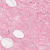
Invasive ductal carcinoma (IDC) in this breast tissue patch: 0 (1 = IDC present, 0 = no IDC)